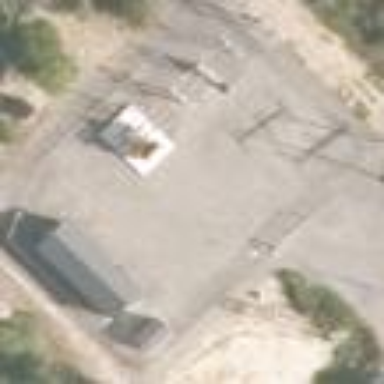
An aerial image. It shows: Distribution substation surrounded by fence.